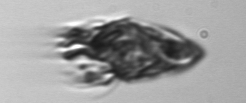
Label: Tontonia_appendiculariformis